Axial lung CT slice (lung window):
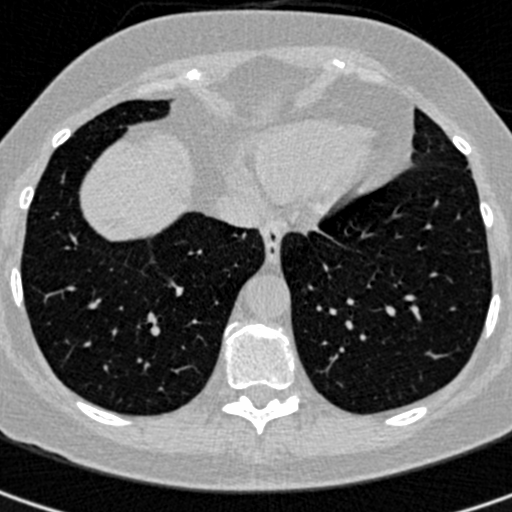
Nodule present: no